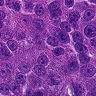
Metastatic tissue present: yes